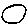
Label: circle